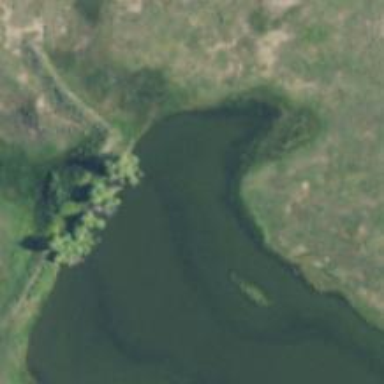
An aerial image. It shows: Reservoir.